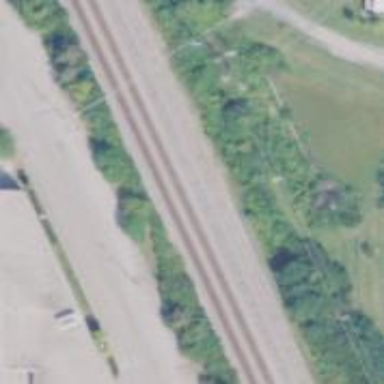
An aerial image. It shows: Rail spur service.